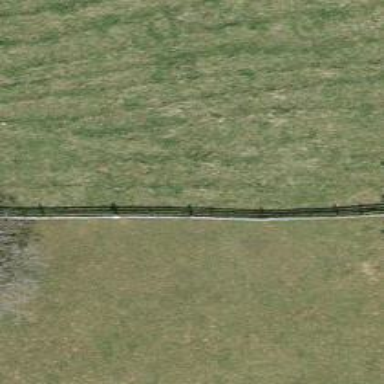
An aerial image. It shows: Wall barrier.